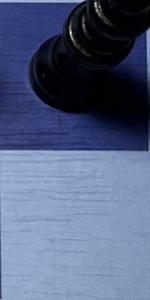
Label: Empty